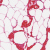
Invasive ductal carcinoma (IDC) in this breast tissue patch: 0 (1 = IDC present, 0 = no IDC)